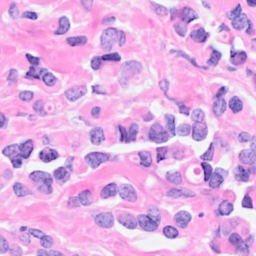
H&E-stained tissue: Breast